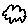
Label: cloud